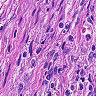
Metastatic tissue present: yes